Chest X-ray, PA view. Patient: 25 years old, sex M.
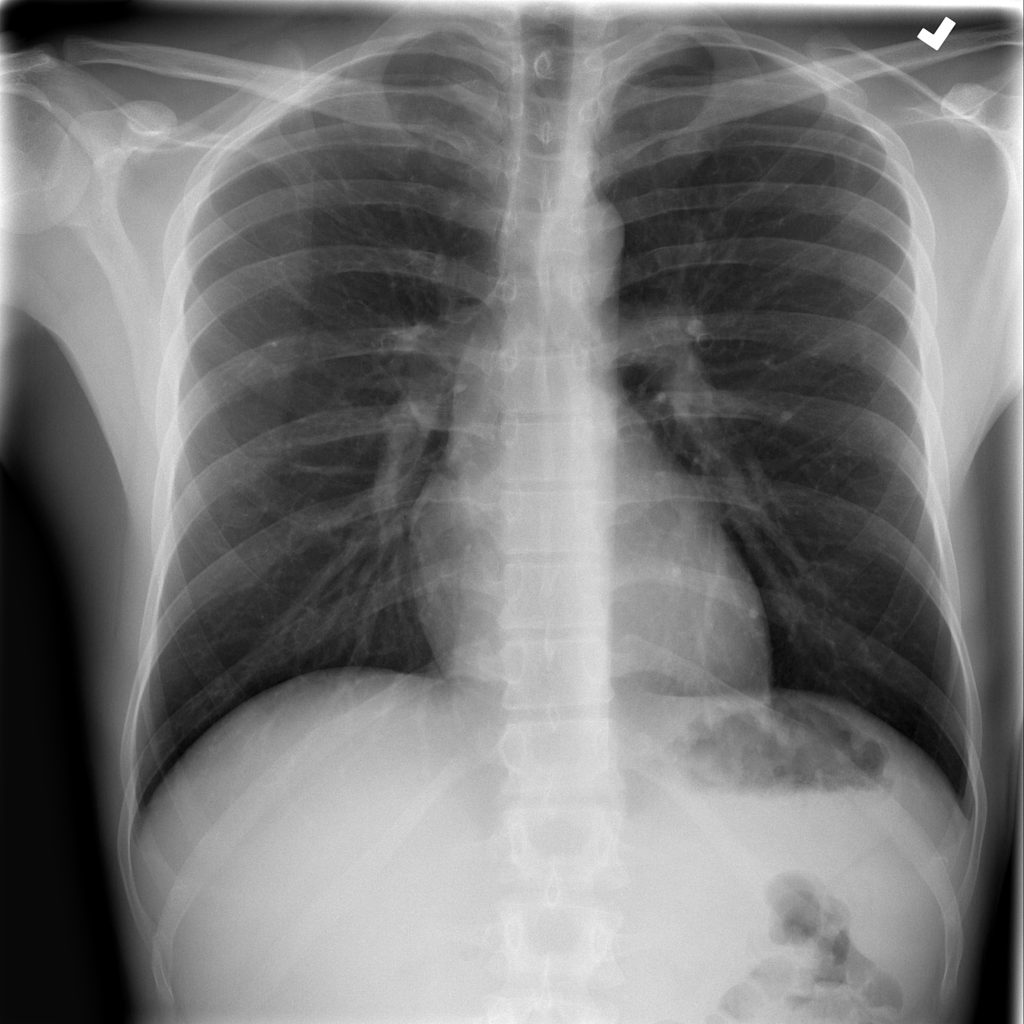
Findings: No Finding